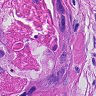
Metastatic tissue present: yes